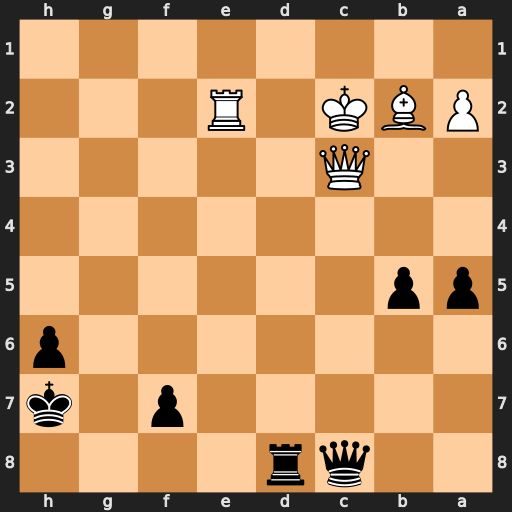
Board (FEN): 2qr4/5p1k/7p/pp6/8/2Q5/PBK1R3/8
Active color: b
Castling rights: -
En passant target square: -
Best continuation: Qf5+ Kc1 Rc8 Qxc8 Qxc8+